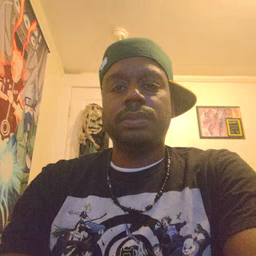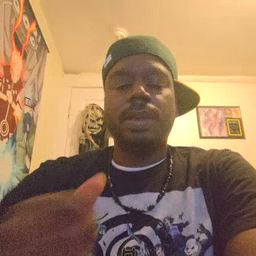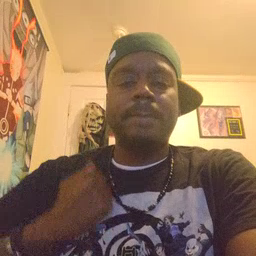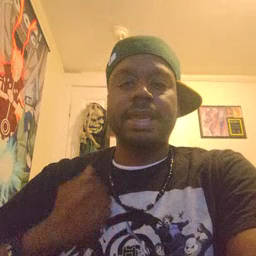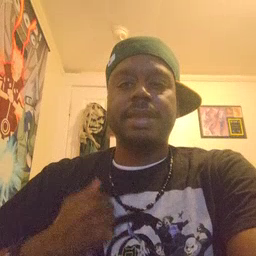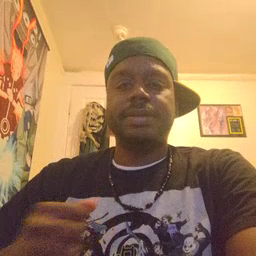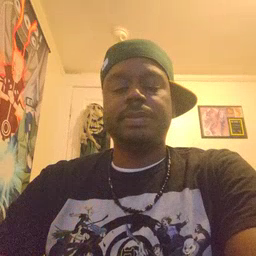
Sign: bath